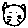
Label: cat